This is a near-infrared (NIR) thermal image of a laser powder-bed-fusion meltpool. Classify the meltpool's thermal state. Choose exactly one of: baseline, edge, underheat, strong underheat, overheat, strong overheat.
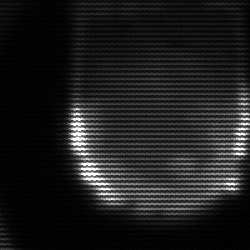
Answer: edge